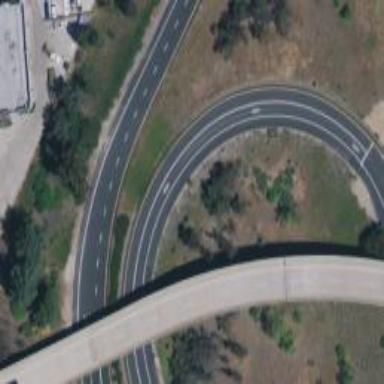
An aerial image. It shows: Motorway link.